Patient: sex F, age 57
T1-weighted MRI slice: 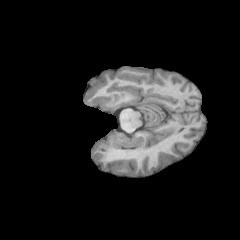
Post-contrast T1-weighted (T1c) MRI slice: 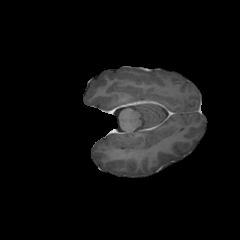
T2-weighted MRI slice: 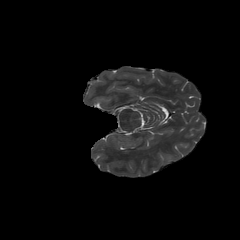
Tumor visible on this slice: no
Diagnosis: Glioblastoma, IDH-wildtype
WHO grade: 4